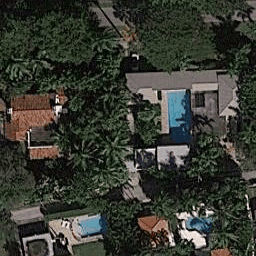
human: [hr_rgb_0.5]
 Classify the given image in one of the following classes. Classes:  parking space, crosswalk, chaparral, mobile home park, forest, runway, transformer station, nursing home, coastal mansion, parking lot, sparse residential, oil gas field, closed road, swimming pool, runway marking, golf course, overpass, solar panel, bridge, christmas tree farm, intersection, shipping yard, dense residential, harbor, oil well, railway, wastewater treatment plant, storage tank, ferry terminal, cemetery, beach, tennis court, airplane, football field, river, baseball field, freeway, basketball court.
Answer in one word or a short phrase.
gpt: coastal mansion